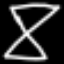
Label: hourglass